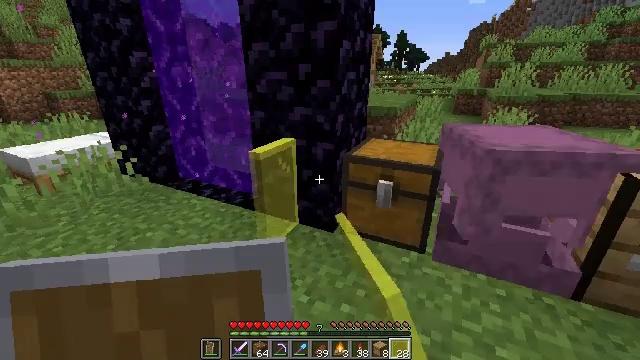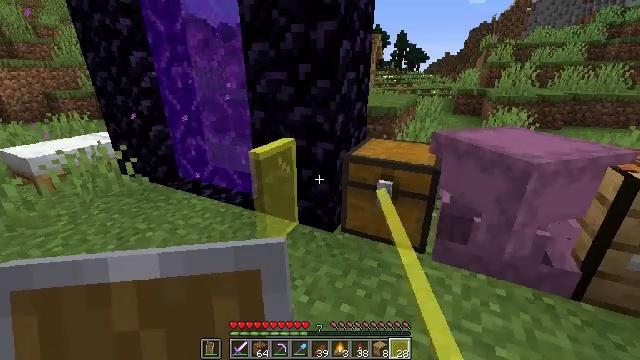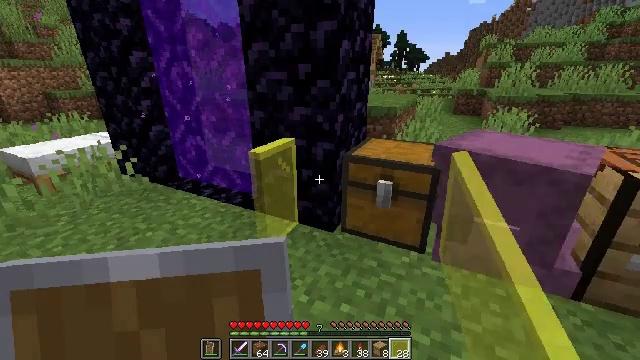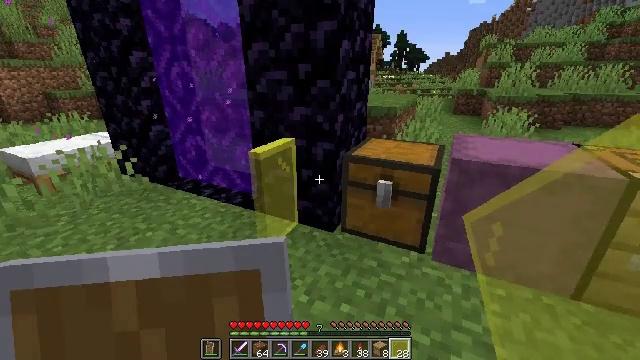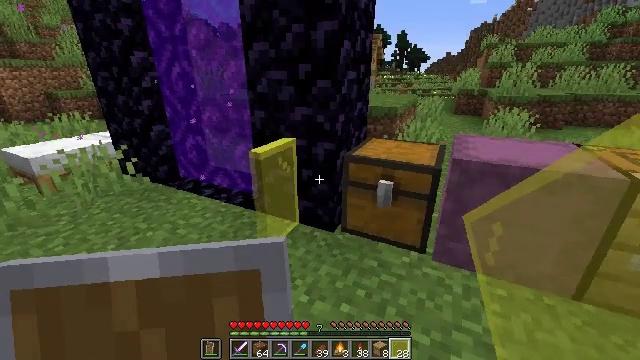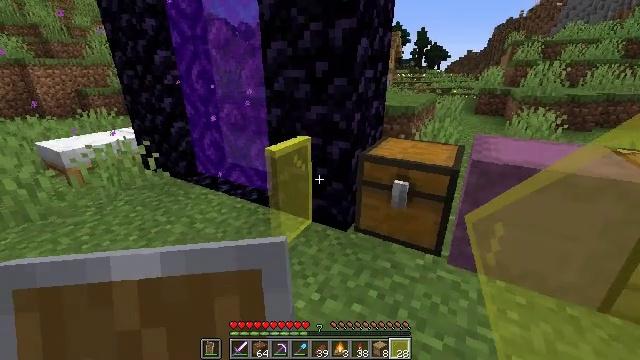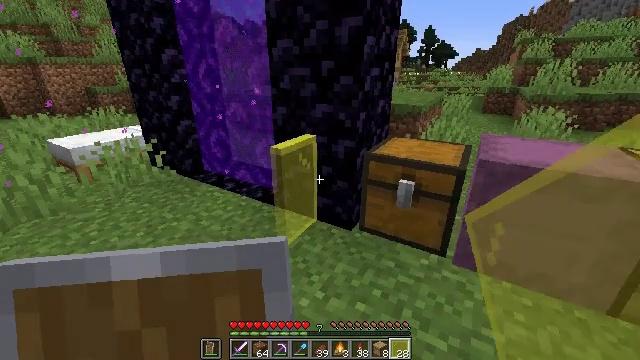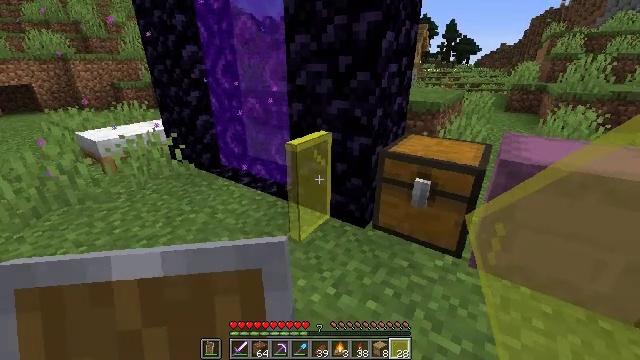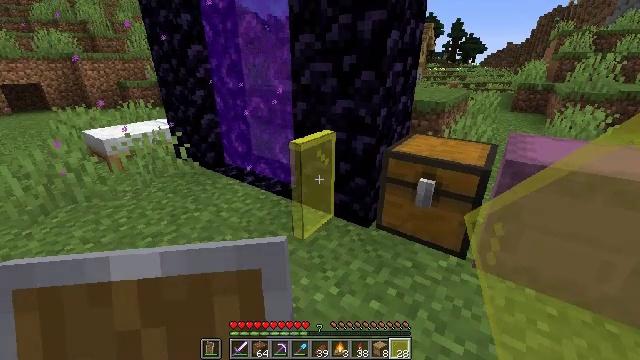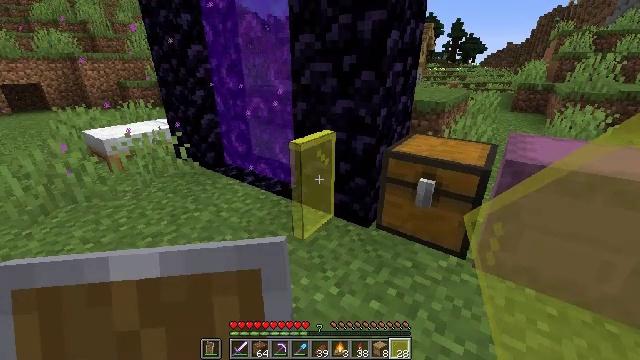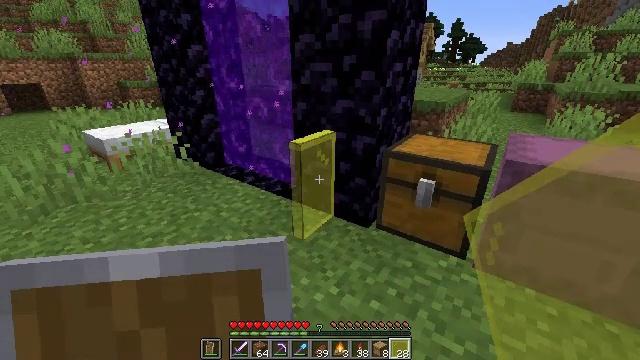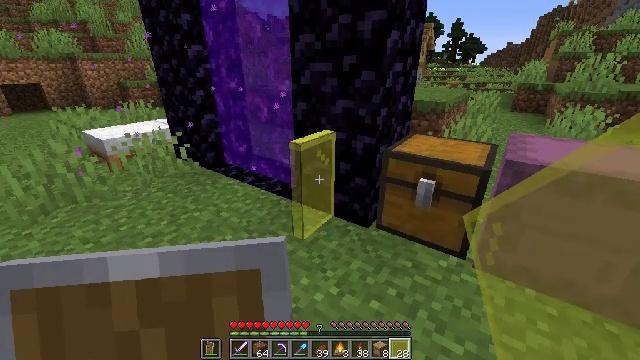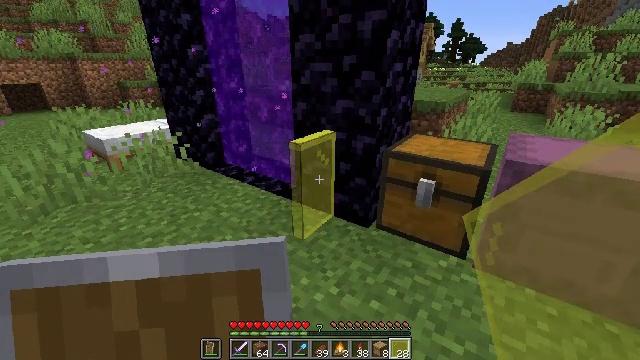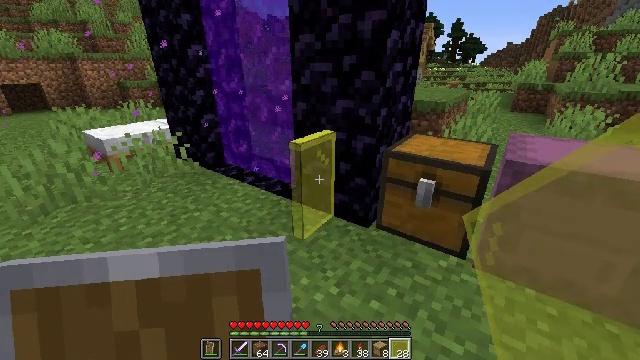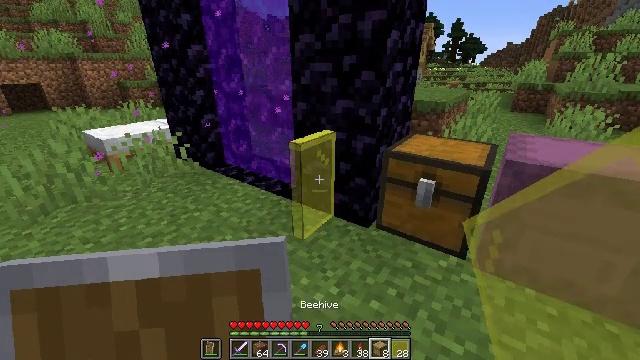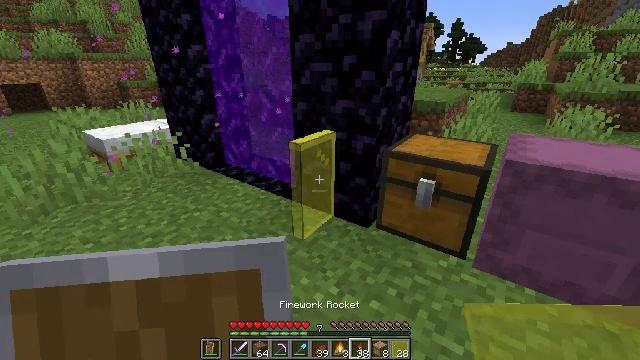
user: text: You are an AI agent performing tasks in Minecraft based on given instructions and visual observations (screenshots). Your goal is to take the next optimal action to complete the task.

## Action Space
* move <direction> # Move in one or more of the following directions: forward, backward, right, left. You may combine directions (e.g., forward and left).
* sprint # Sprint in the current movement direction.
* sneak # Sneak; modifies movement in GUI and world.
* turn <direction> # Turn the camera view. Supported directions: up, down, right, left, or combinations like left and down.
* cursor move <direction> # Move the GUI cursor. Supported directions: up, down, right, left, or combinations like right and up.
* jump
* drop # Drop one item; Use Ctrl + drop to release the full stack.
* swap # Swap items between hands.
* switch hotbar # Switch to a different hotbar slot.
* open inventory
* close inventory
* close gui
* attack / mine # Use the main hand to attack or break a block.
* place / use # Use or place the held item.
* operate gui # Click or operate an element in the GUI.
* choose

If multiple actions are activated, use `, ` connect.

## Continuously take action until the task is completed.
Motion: motion action
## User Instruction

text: Destroy the yellow stained glass pane to clear space.
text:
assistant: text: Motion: no_op
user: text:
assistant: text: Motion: no_op
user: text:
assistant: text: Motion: no_op
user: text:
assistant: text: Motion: no_op
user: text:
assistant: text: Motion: turn left
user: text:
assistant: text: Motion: turn left
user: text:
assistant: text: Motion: turn left
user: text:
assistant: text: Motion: no_op
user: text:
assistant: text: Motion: no_op
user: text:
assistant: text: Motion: no_op
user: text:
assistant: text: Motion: no_op
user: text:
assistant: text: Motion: no_op
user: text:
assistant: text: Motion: no_op
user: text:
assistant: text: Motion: no_op
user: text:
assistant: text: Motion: no_op
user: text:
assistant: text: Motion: no_op
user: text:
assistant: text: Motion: no_op
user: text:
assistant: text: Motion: no_op
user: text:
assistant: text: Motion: no_op
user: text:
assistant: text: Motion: no_op
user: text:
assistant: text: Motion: no_op
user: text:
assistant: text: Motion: no_op
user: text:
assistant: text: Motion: no_op
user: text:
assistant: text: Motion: no_op
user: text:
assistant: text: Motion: no_op
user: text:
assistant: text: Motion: no_op
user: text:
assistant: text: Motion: no_op
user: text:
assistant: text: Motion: no_op
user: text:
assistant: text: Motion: no_op
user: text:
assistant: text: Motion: no_op